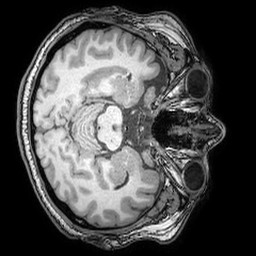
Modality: T1w
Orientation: axial
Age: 32
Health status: ill
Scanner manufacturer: philips
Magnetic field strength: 3 T
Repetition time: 0.007 s
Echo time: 0.0035 s